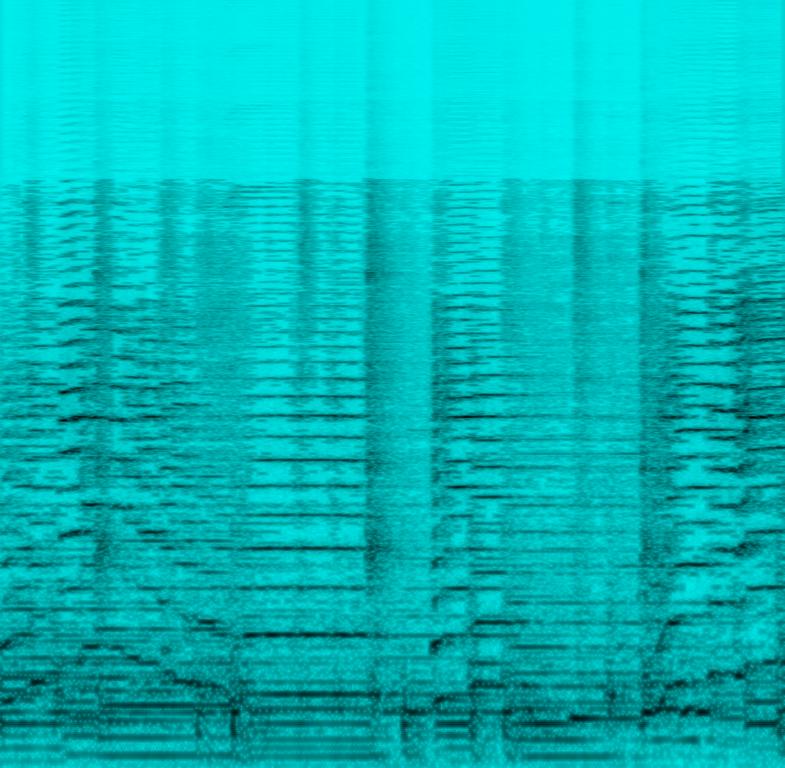
The low quality recording features a live performance of a jazz song that consists of a tenor sax solo melody playing over mellow piano chords, sustained strings, groovy bass, snappy rimshots, shimmering hi hats and punchy kicks. It sounds emotional, passionate and soulful.